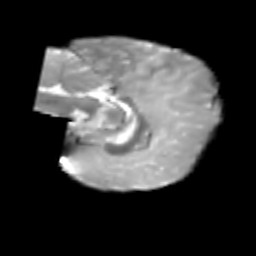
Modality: T2w
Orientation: sagittal
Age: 6
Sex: male
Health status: healthy